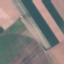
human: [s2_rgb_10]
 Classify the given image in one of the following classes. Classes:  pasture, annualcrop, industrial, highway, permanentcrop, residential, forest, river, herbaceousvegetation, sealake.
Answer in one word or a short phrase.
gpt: AnnualCrop